CT reconstruction: convct
Segmentation target: spine
Patient: F, age 65
ISS stage: Stage 2
Metal implant: no
Axial slice:
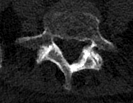
Sagittal slice:
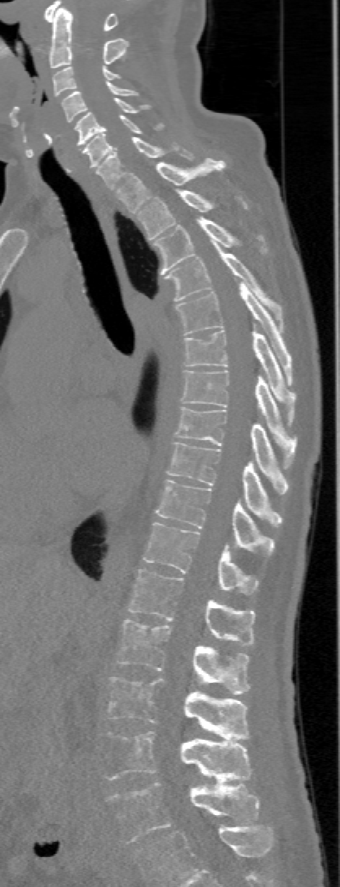